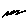
Label: zigzag